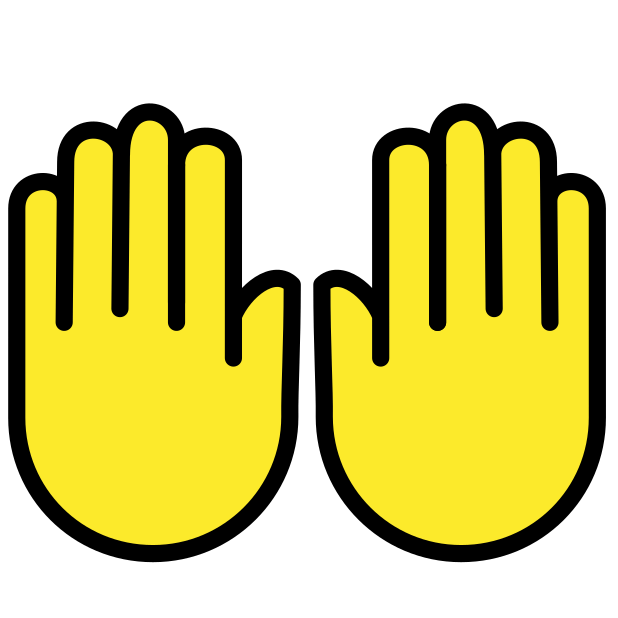
raising hands